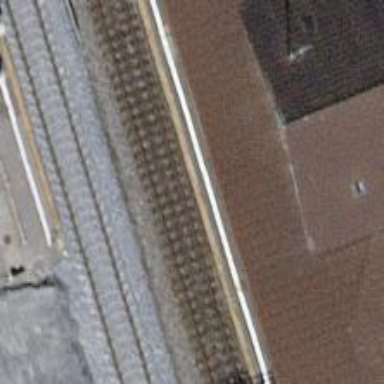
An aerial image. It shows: Stop position for public transport at railway stop.